Interaction volume radius: 5 \u00c5
Interaction volume height: 10 \u00c5
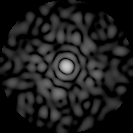
Disorder parameter: 0.8521